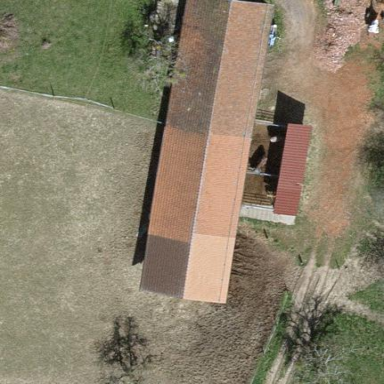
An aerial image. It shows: Rural barn.